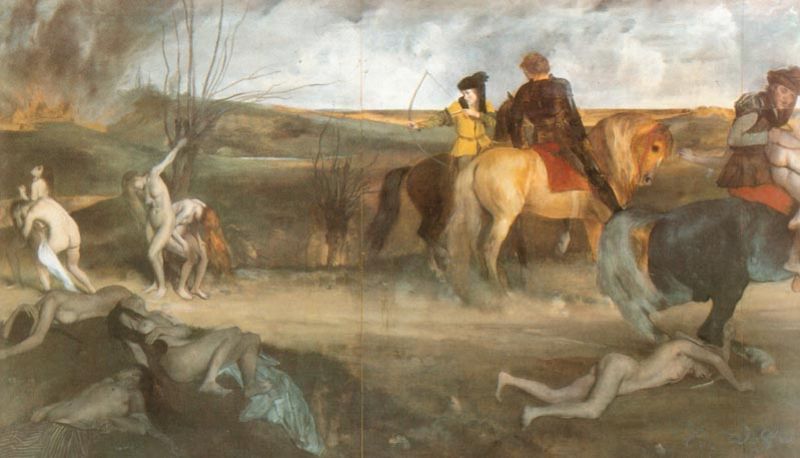
Titel: Scène de guerre au moyen age/Les malheurs de la ville d'Orléans, Mittelalterliche Kriegsszene/Das Unglück der Stadt Orléans
Künstler: Edgar Degas
Standort: Paris
Institution: Musée d'Orsay
Schlagwörter: akt, baum, blau, feuer, haut, himmel, kampf, mann, nackt, wolken, fluss, frauen, gelb, grün, landschaft, braun, frau, grau, hell, hut, licht, männer, pastell, schwarz, strasse, rot, tier, tiere, tuch, weg, beige, inkarnat, leinen, mord, tod, tot, trauer, bild, feld, horizont, hügel, natur, weide, rauch, haare, pferd, pferde, reiter, sattel, schweif, bogen, wasserfarbe, winter, angst, brand, gewalt, krieg, schlacht, könig, nackte, liegend, scham, tor, flucht, ortschaft, leiber, burg, leichen, ritter, jagd, rüstung, eifersucht, harnisch, sterben, massaker, böcklin, amazonen, eroberung, nymphen, opfer, töten, schütze, brandt, pfeil, jägerin, schießen, puvis de chavannes, braund, gelg, berittene, brennende stadt, geliebte des, mbau, wieso hakt das ständig, er, reider, brennendes dorf, slandschaft, jaged, schie?en, wolekne, #orange, eitend